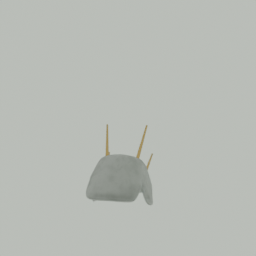
Label: furniture